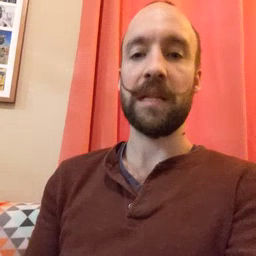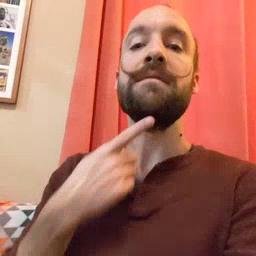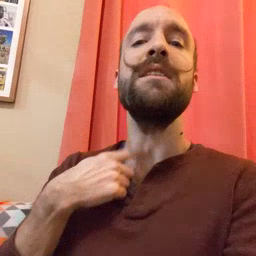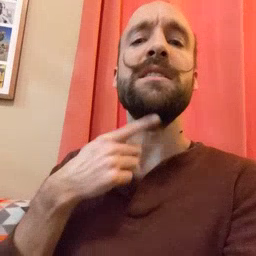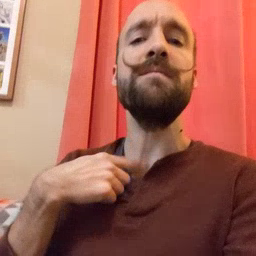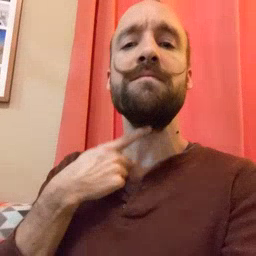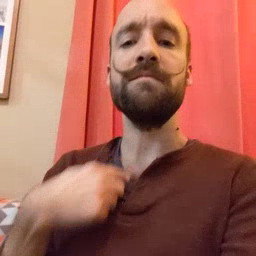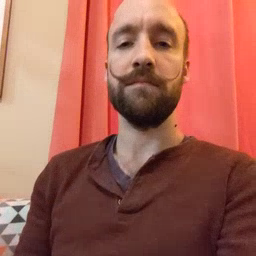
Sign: thirsty